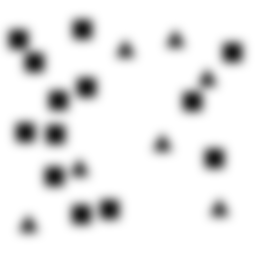
Squares: 13
Triangles: 7
Stars: 0
Total shapes: 20